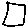
Label: square